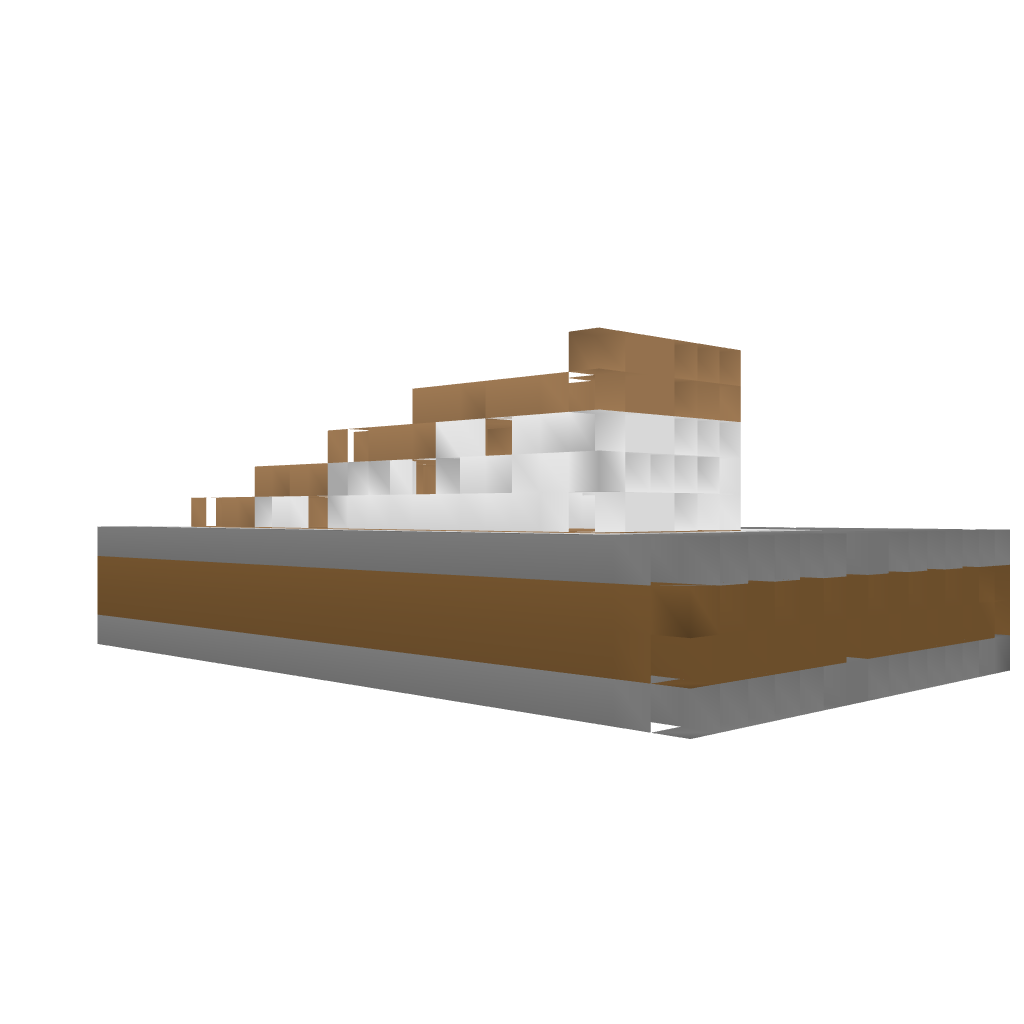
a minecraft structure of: Different Modern House bad low quality